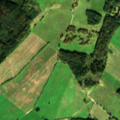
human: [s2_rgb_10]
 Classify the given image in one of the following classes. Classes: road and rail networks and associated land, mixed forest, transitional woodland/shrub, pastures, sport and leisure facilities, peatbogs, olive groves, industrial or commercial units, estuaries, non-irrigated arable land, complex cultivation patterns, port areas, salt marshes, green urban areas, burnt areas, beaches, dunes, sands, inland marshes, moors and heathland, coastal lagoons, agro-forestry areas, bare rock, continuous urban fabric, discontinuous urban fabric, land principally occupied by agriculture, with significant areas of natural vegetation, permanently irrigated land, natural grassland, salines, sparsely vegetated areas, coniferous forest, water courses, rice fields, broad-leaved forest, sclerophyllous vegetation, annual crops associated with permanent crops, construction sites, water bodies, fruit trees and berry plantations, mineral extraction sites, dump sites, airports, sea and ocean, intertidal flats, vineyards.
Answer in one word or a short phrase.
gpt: non-irrigated arable land, pastures, land principally occupied by agriculture, with significant areas of natural vegetation, mixed forest